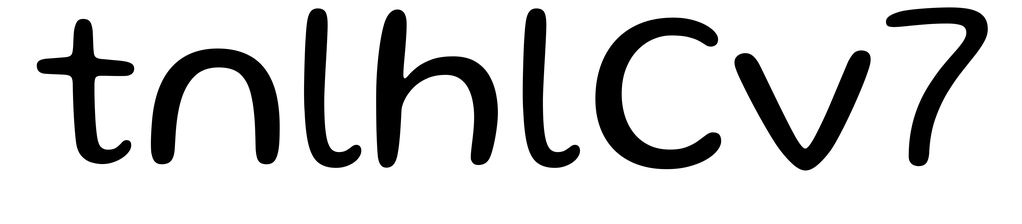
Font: Gluten_Light